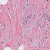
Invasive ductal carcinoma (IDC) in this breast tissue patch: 0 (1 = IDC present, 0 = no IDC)